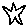
Label: star